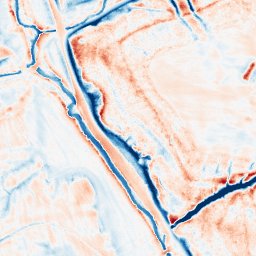
Category: classical
Decomposition family: gaussian
Decomposition parameters: sigma: 5
Upsampling method: bicubic_16x
Upsampling parameters: scale: 16
Upsampling scale: 16